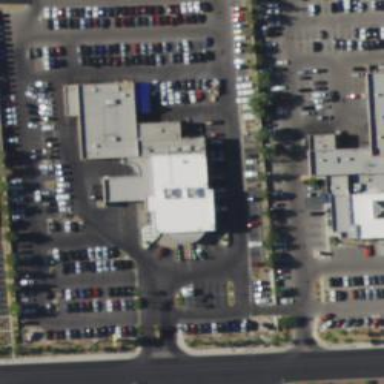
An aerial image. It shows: Building housing car shop.